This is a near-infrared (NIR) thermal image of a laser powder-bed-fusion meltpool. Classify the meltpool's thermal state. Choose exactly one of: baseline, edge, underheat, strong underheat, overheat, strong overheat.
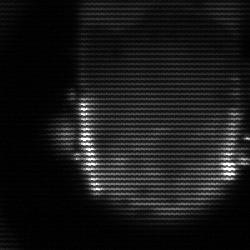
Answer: baseline